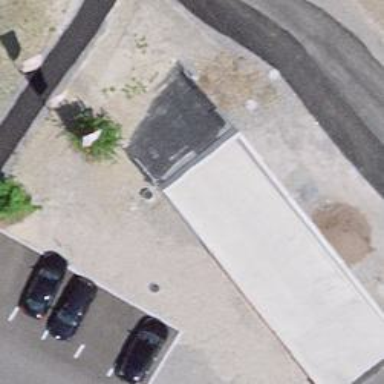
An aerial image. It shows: Parking entrance.